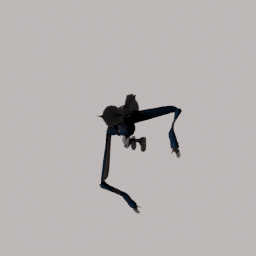
Label: people